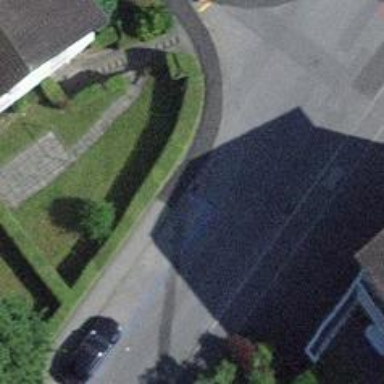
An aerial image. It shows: Kerb serving as barrier.